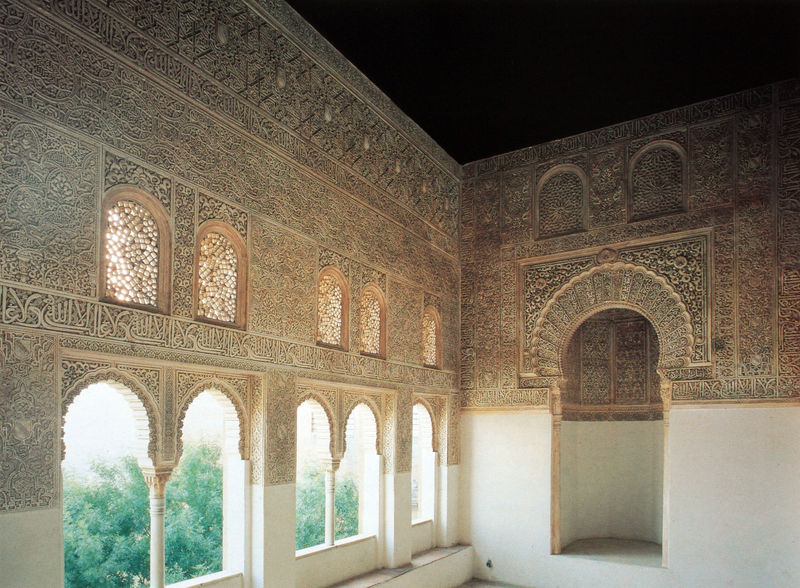
Titel: Mexuar, Ansicht mit Mihrab
Standort: Granada
Institution: Alhambra
Schlagwörter: baum, blau, gemälde, weiß, grün, fenster, licht, pfeiler, raum, säule, säulen, tür, zimmer, ausblick, gebäude, muster, ornament, wand, architektur, bild, innenraum, strauch, busch, gitter, gold, decke, relief, spanien, schrift, bogen, perspektive, rundbogen, dekoration, dekor, ornamente, verzierung, stufe, schriftzeichen, brun, foto, bögen, nische, orient, orientalisch, palast, torbogen, text, mosaik, arkaden, kapitelle, schnörkel, öffnung, arabisch, gitterfenster, konche, gips, islam, fenstersims, nischen, ädikula, biforien, schriftband, maurisch, naum, islamisch, koran, bum, alhambra, östlich, granada, mozzarabisch, sms, d